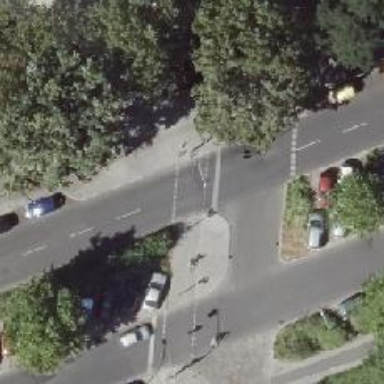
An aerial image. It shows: Crossing with traffic signals.